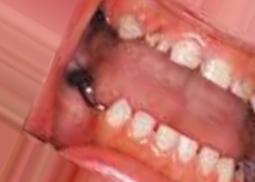
Condition: Caries